Field crop: maize
Growth stage: 2
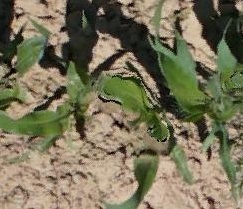
Species: maize